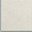
Piece: xx